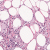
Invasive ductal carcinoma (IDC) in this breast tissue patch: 0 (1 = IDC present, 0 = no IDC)